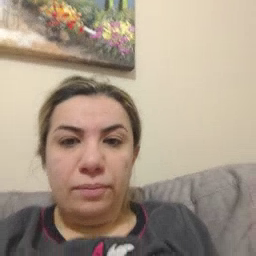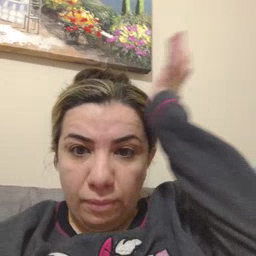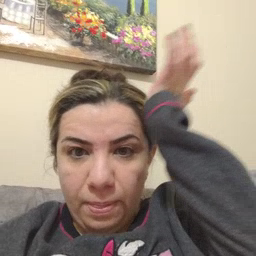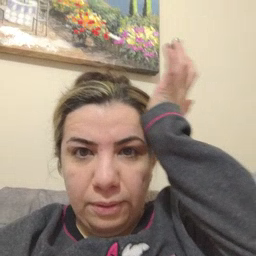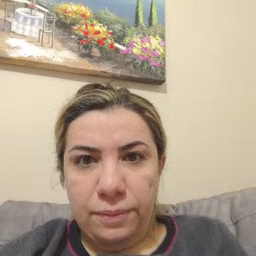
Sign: garbage